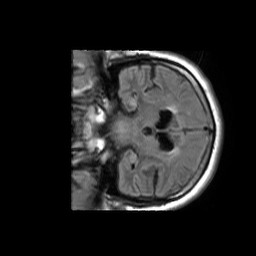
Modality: FLAIR
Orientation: coronal
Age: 64
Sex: male
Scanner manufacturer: philips
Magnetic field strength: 1.5 T
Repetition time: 11 s
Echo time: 0.14 s